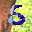
Label: 5